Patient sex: F
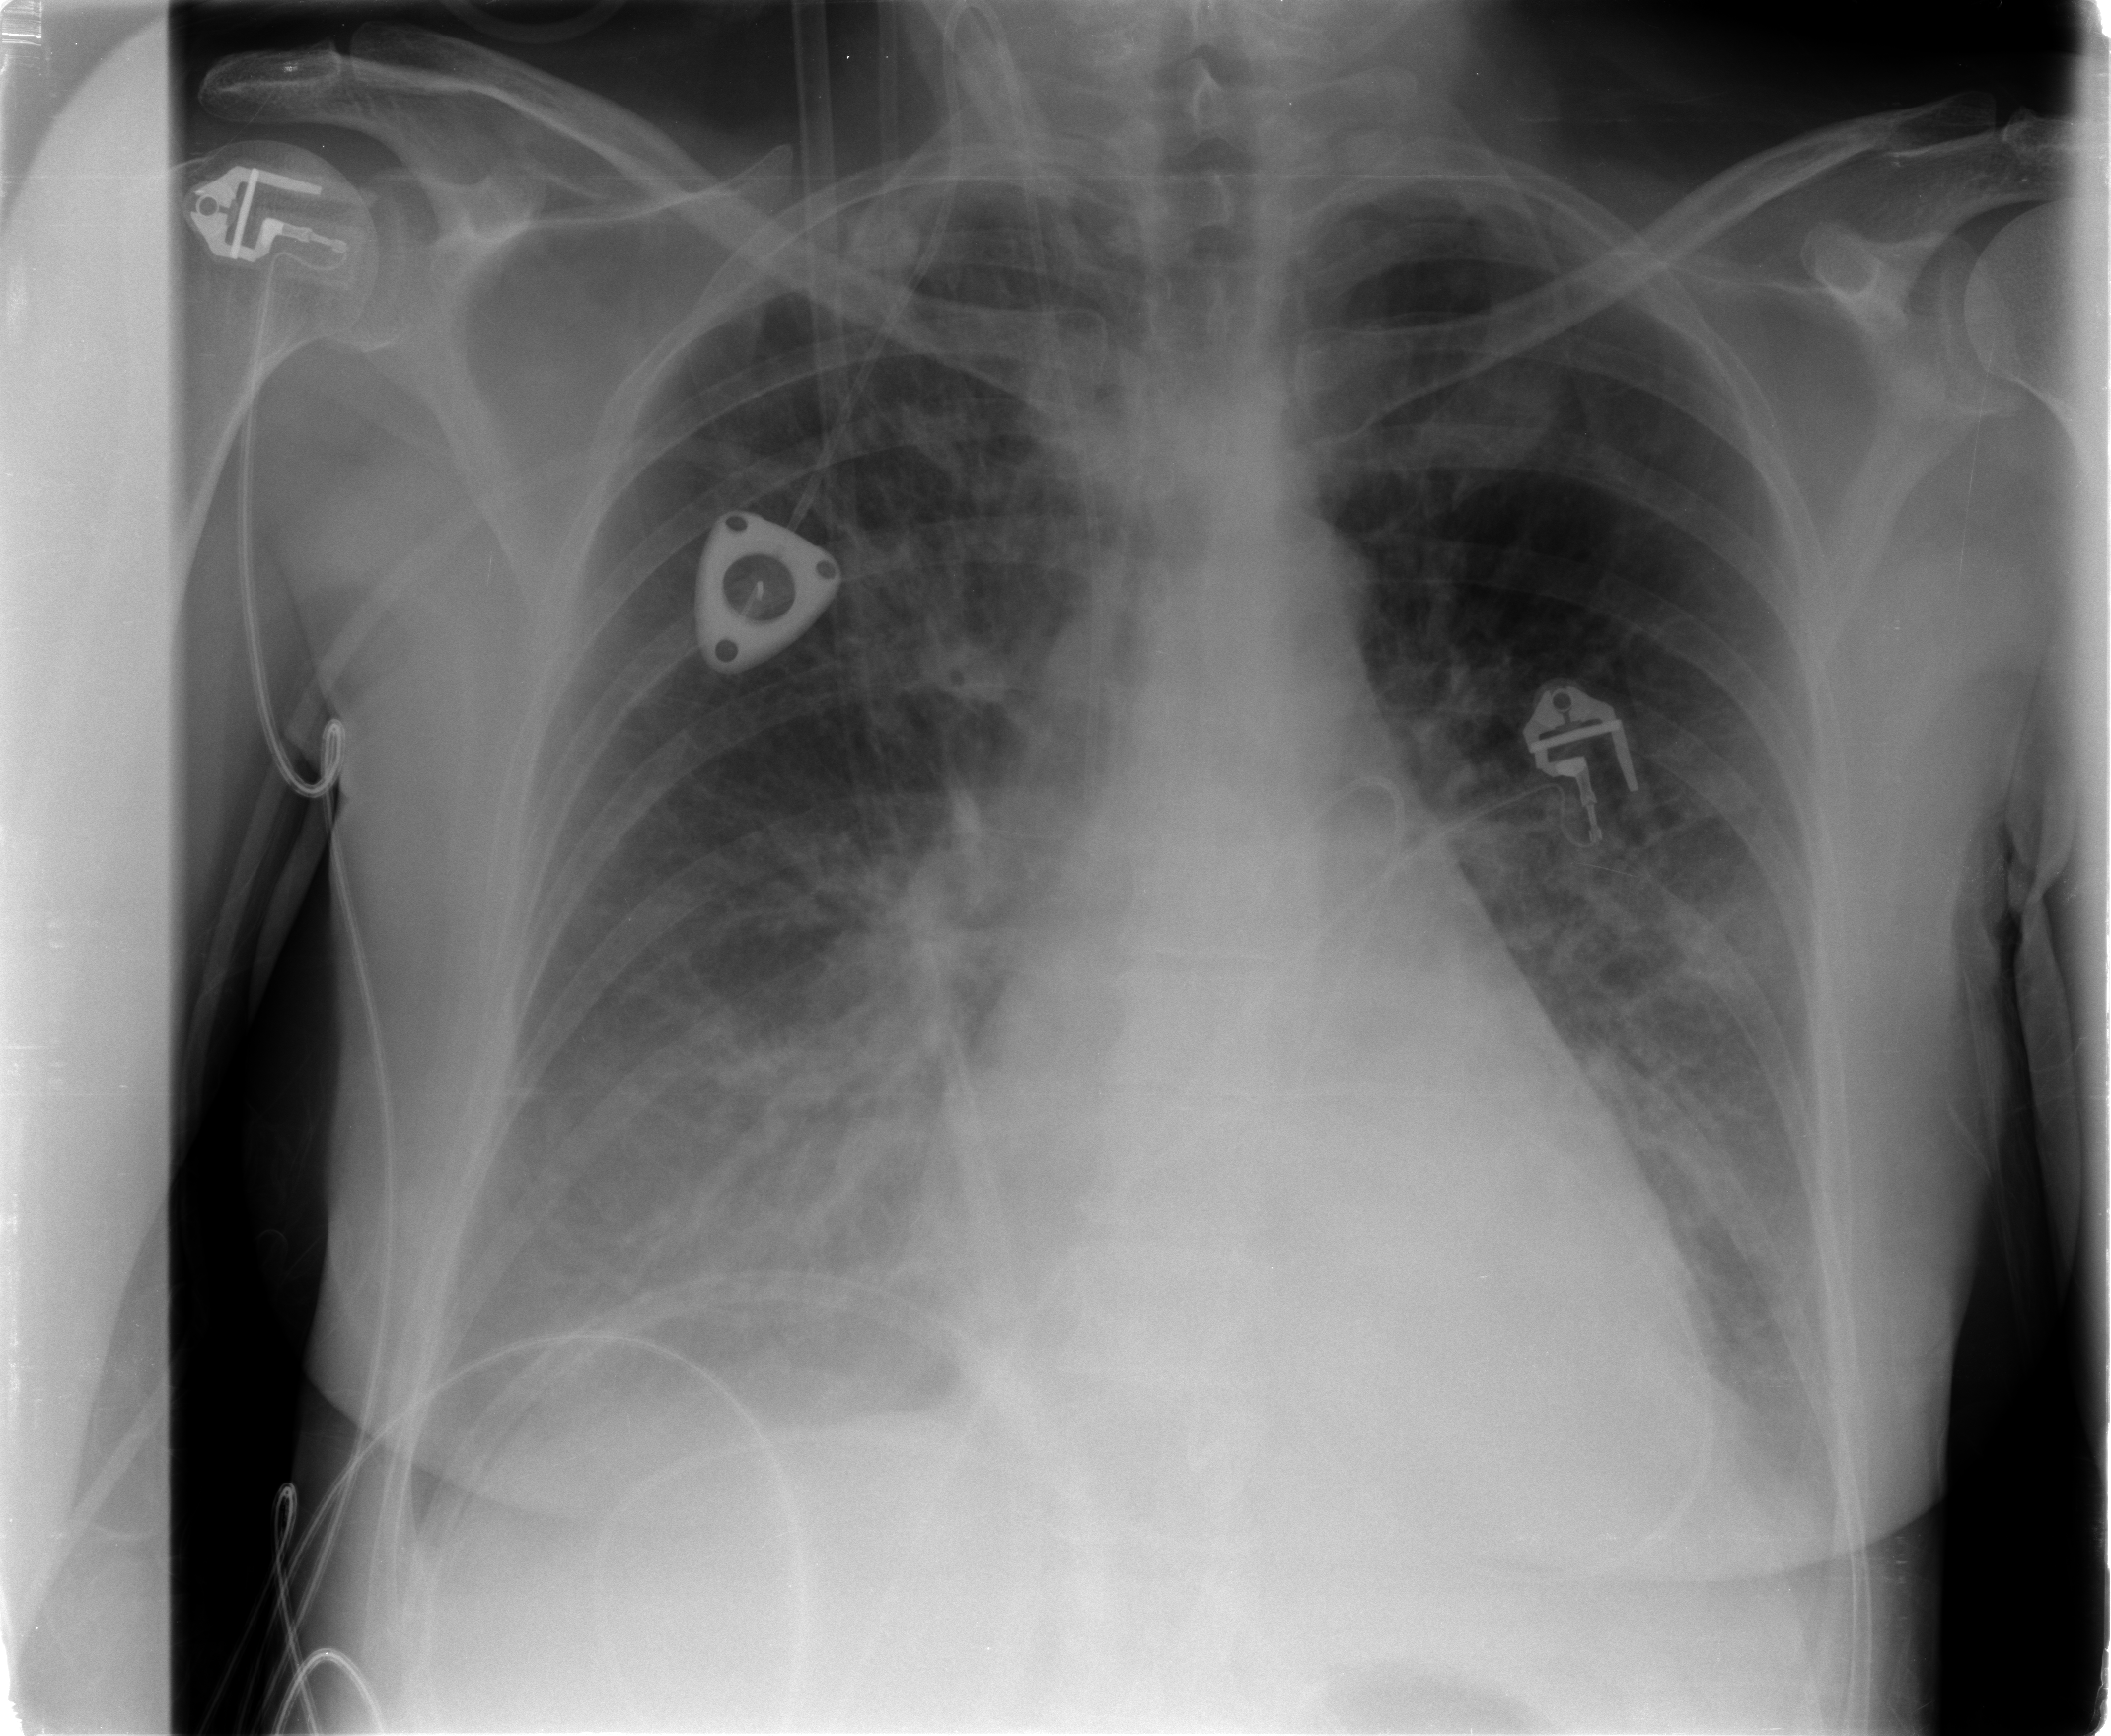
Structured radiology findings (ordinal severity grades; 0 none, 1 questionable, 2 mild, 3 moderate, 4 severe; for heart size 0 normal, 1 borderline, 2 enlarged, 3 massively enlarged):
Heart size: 2
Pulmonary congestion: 2
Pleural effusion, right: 2
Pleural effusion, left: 2
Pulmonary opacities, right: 2
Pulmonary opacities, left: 0
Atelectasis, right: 2
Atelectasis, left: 2